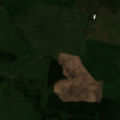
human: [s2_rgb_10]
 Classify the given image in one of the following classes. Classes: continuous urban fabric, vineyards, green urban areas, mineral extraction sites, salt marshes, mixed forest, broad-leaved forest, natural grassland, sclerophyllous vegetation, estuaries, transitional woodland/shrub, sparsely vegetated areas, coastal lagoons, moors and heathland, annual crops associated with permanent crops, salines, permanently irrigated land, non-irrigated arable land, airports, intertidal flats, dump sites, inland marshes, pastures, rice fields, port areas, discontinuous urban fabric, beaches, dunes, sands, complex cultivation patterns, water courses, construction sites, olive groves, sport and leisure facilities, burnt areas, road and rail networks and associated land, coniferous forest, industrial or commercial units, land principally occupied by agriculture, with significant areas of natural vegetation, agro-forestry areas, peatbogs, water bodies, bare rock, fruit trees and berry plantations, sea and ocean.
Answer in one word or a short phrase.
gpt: non-irrigated arable land, pastures, land principally occupied by agriculture, with significant areas of natural vegetation, coniferous forest